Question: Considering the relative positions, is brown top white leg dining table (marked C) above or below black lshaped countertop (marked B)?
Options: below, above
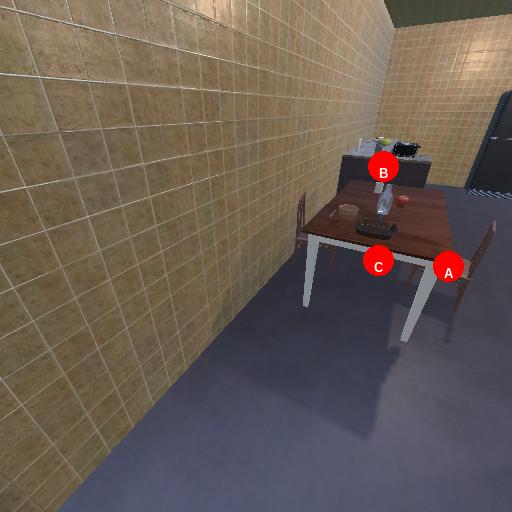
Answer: below